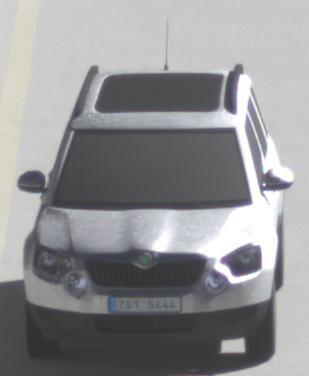
Make: Skoda
Model: Yeti 1.2 TSI
Detailed model: Yeti
Model produced from: 2009/11
Model produced until: 2011/10
Doors: 5
Color: white
Road condition: dry road
Daytime: morning or afternoon
Contrast: high contrast